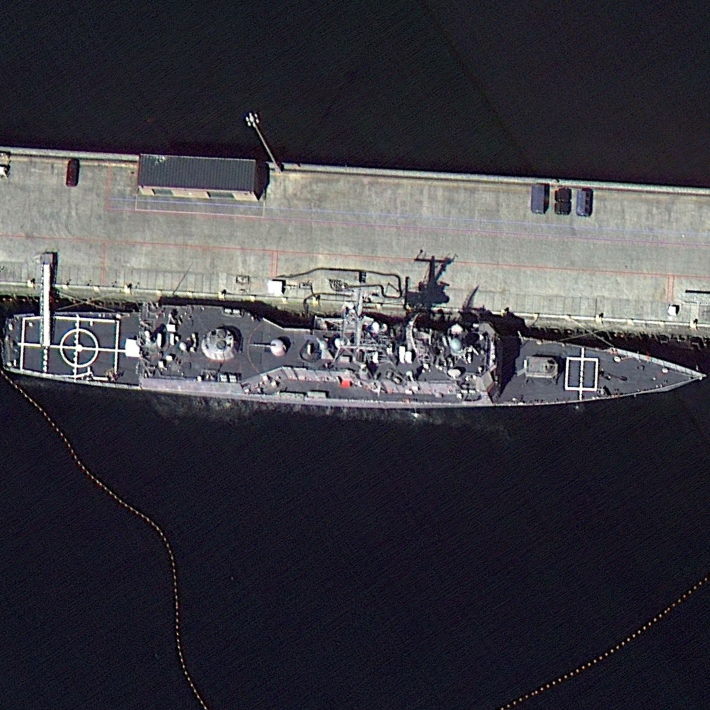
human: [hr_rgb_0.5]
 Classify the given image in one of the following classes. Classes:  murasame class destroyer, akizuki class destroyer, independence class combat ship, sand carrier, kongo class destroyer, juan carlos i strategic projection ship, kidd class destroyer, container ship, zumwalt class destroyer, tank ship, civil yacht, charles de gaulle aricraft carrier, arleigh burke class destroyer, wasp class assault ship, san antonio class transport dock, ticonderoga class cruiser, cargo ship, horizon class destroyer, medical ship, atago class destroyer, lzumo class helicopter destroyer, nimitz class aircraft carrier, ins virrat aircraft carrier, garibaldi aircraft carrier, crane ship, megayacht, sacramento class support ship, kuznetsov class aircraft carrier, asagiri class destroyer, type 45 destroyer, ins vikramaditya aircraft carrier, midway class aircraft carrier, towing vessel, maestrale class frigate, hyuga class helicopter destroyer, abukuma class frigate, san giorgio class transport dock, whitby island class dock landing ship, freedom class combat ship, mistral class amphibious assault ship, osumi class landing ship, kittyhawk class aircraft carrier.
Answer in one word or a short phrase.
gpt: Ticonderoga class cruiser